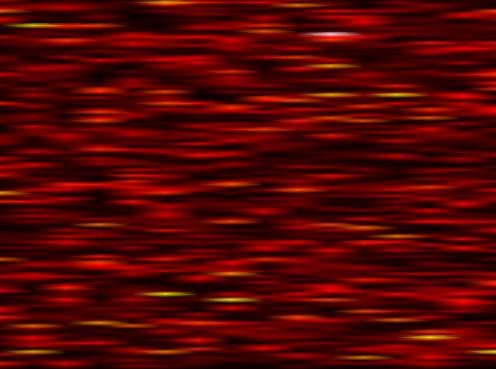
Label: FBMC